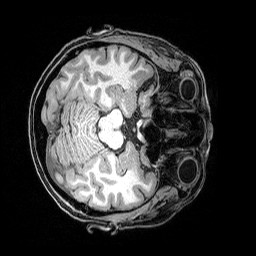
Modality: T1w
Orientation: axial
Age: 62
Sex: female
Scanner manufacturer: siemens
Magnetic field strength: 3 T
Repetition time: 2.5 s
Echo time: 0.00369 s